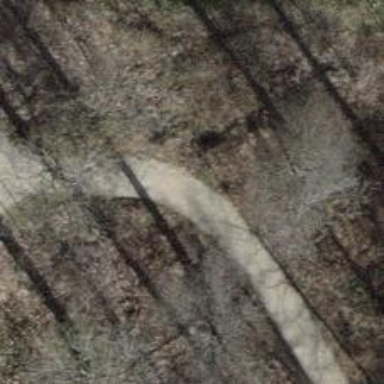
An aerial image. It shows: Gravel path.